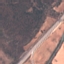
Land use / land cover class: Highway